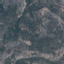
Land use / land cover class: HerbaceousVegetation